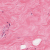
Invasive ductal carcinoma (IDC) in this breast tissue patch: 0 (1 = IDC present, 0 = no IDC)